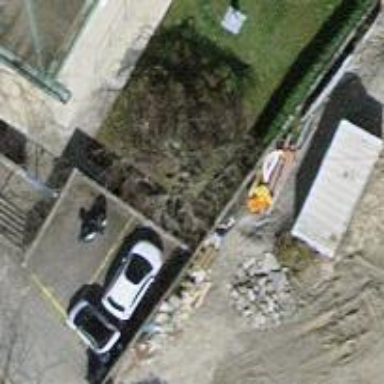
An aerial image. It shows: Driveway tunnel under the road.